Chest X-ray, AP view. Patient: 51 years old, sex M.
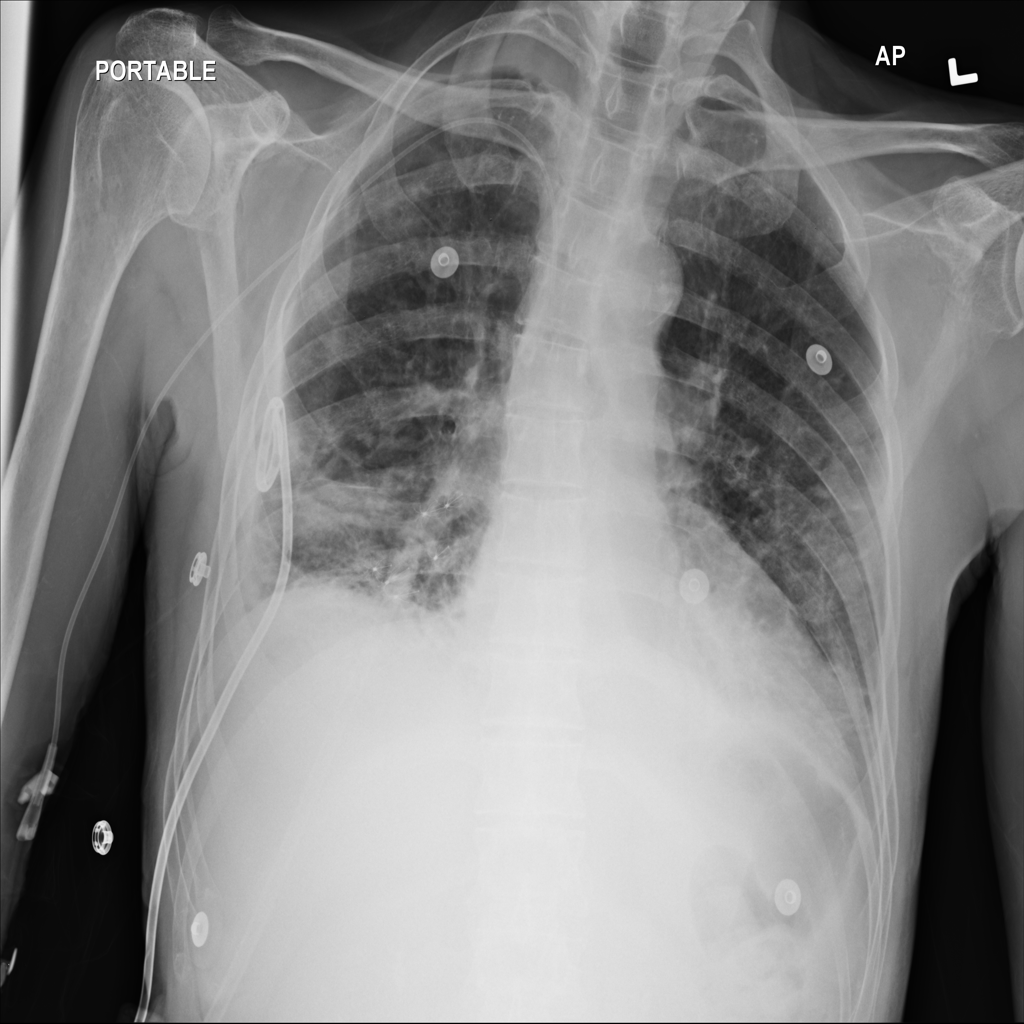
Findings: Atelectasis, Edema, Effusion, Infiltration